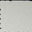
Piece: xx